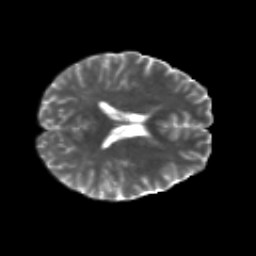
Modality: T2w
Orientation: axial
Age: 19
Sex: male
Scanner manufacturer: siemens
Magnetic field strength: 3 T
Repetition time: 8.8 s
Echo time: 0.085 s